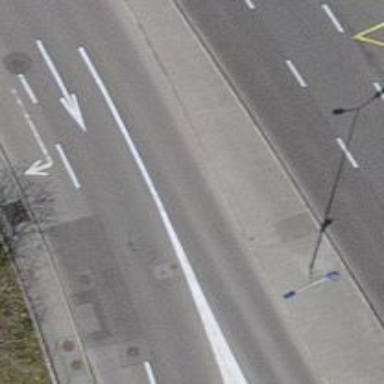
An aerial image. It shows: Secondary road with asphalt surface.